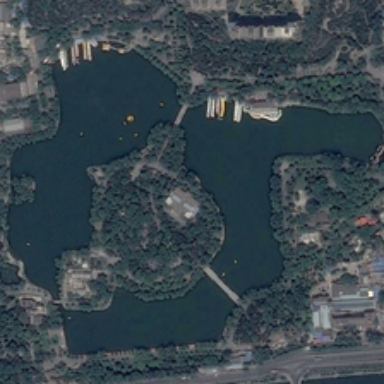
Some buildings and many green trees are around a pond with an island .